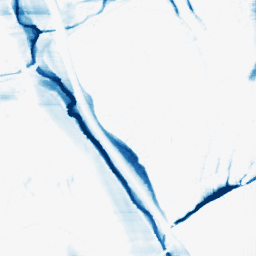
Category: morphological
Decomposition family: morphological_ellipse
Decomposition parameters: operation: closing
width: 5
height: 50
Upsampling method: fft_zeropad
Upsampling parameters: scale: 2
Upsampling scale: 2